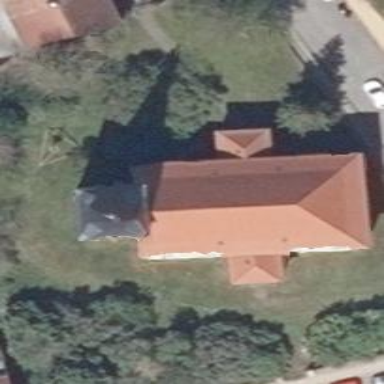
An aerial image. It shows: Church which is place of worship.